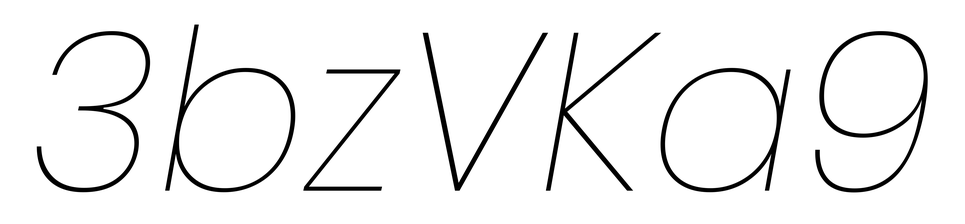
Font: Poppins-ThinItalic